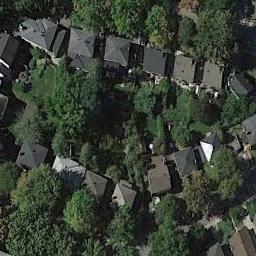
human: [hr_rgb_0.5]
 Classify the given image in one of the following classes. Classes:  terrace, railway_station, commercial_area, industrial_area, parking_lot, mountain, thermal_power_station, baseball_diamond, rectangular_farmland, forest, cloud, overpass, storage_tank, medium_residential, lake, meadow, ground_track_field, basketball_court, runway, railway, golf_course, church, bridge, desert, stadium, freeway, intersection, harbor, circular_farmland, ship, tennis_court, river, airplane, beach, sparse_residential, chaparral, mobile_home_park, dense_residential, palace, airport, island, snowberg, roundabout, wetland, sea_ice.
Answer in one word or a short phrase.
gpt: medium_residential